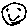
Label: smiley face